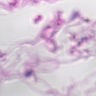
Metastatic tissue present: no